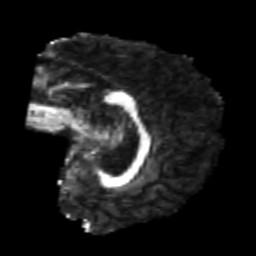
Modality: FA
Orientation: sagittal
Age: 25
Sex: male
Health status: healthy
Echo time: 0.074 s